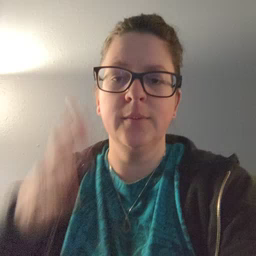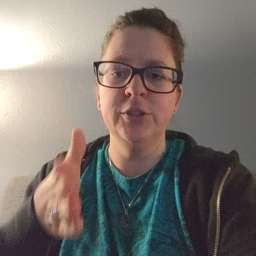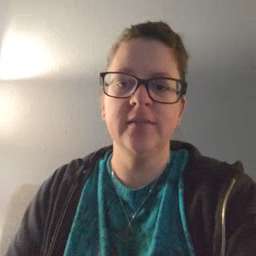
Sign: person